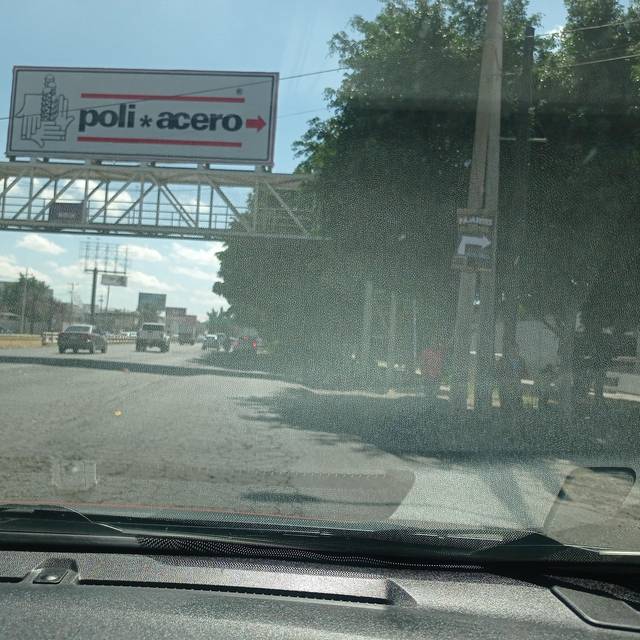
Region: Mexico
Coordinates: 20.597, -103.325